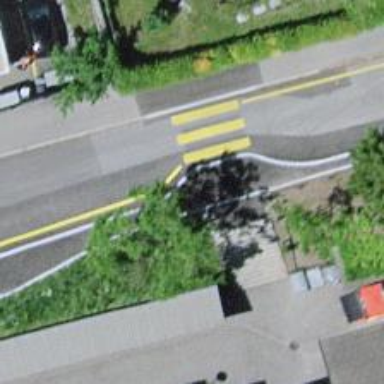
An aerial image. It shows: Footway with concrete surface.